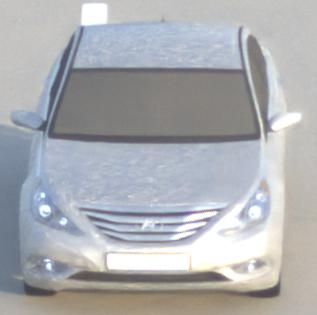
Make: Hyundai
Model: Sonata
Detailed model: Gen. 6 YF
Model produced from: 2009
Model produced until: 2016
Doors: 4
Color: white
Road condition: dry road
Daytime: sunrise or sunset
Contrast: low contrast